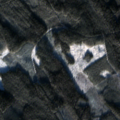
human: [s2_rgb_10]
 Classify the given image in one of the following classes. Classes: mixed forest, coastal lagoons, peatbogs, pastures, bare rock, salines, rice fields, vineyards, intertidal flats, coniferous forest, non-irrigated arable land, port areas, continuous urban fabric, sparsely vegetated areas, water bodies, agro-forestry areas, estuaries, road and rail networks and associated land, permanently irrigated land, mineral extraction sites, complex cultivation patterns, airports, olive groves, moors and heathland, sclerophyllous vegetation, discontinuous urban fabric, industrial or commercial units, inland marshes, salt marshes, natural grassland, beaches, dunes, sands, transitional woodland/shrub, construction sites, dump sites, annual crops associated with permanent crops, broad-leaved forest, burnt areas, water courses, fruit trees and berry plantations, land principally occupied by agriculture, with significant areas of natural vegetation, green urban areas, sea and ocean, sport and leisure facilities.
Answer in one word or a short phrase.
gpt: coniferous forest, mixed forest